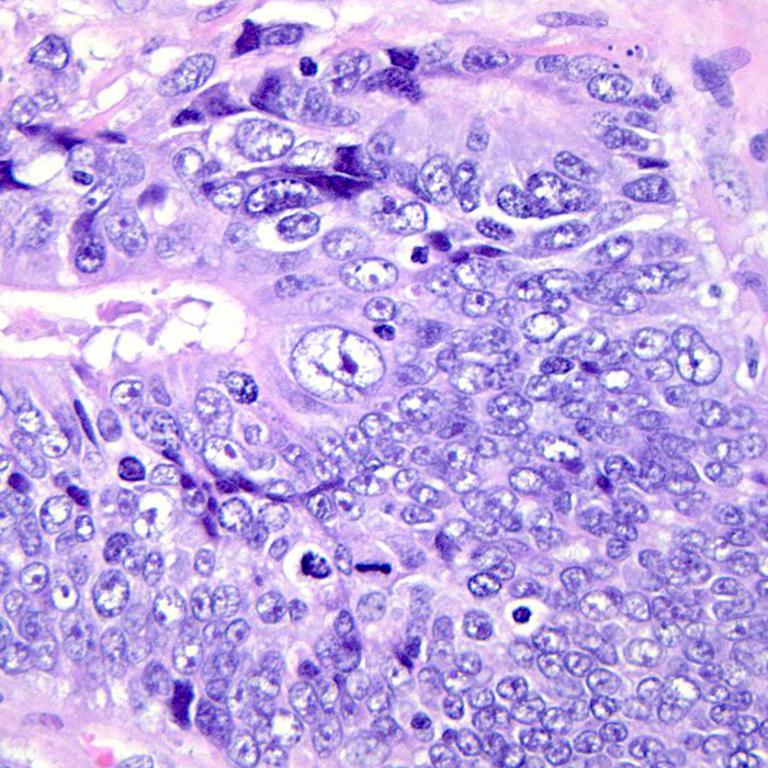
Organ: colon
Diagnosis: adenocarcinomas